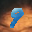
Label: 9